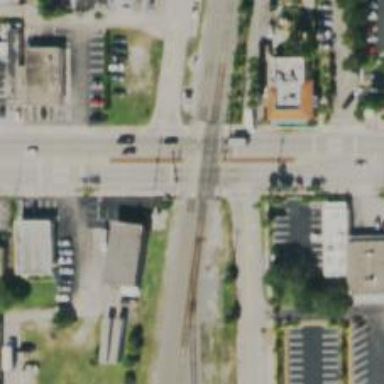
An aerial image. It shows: Railway crossing.